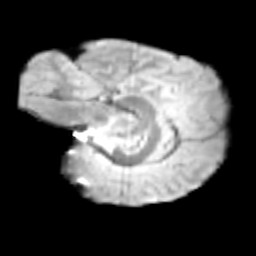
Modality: T2w
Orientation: sagittal
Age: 11
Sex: male
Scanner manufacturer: siemens
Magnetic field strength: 3 T
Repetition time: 3.8 s
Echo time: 0.07 s